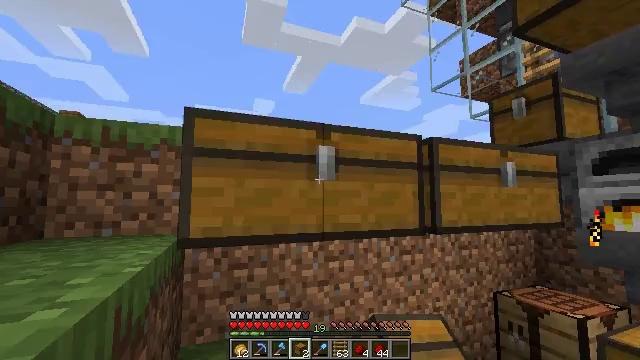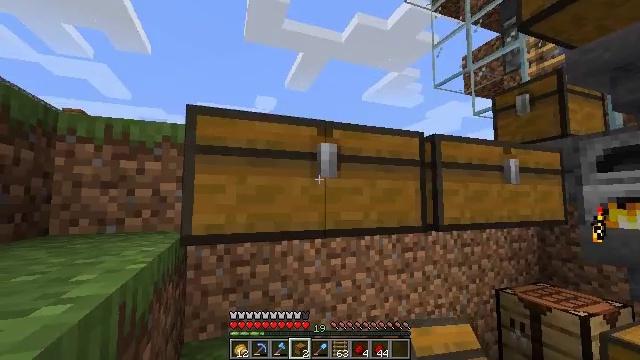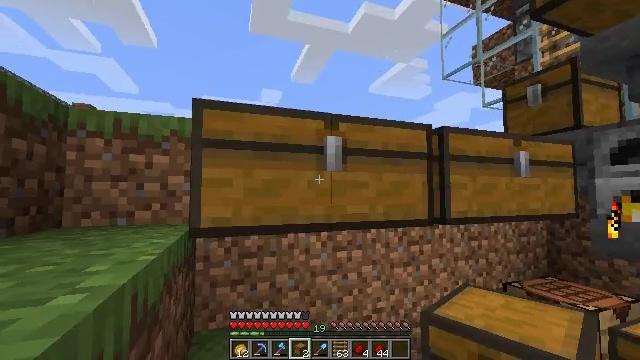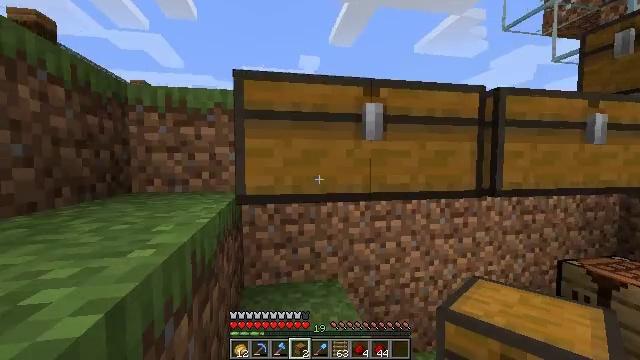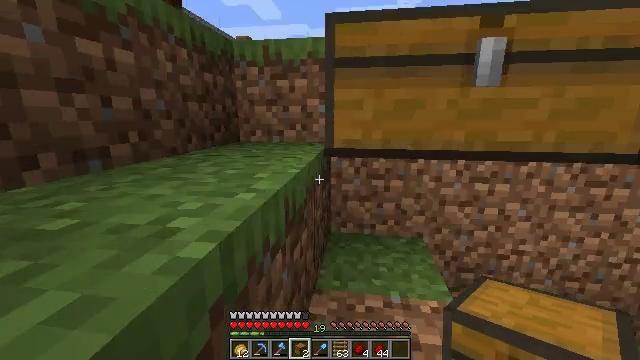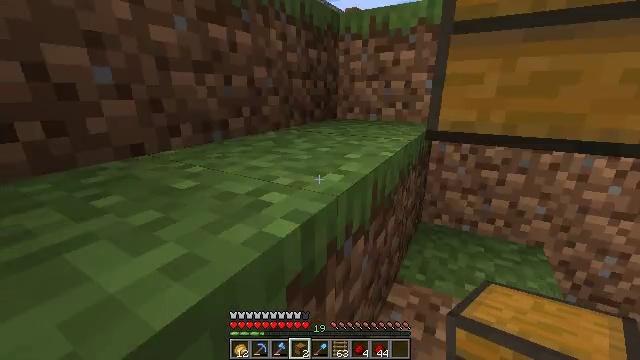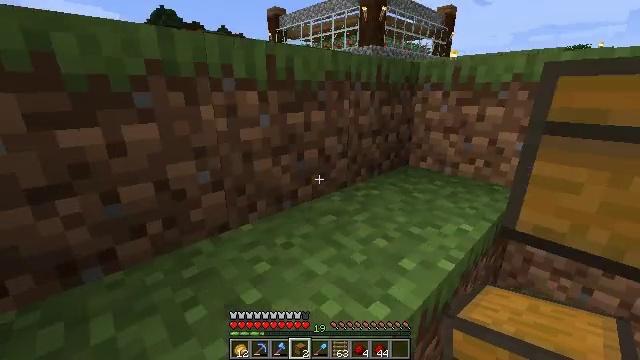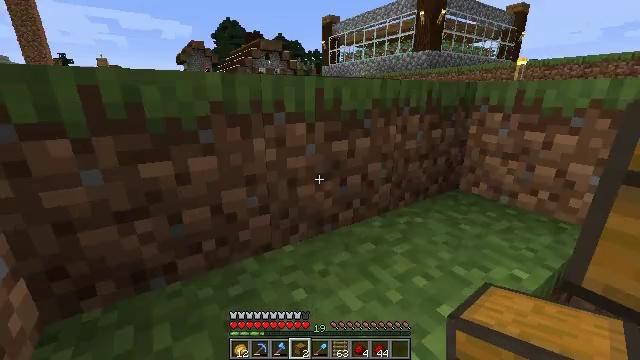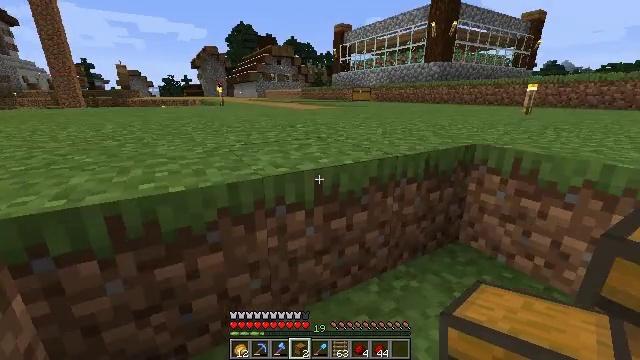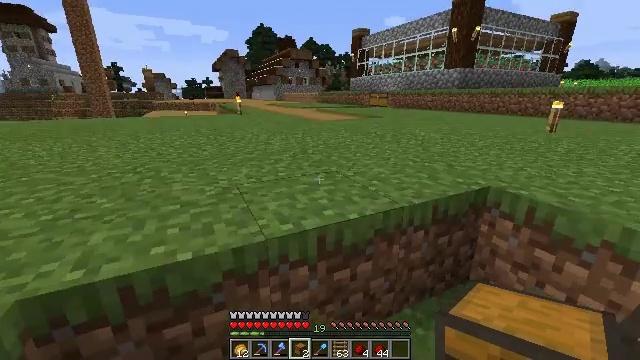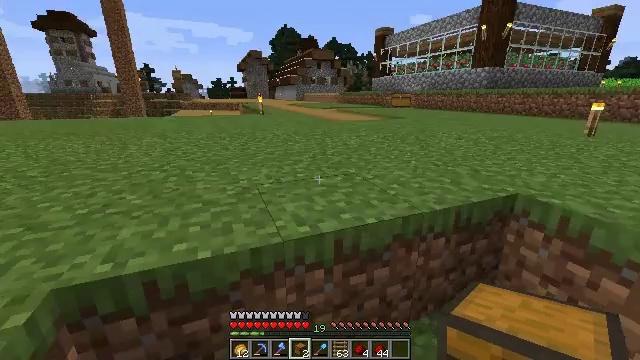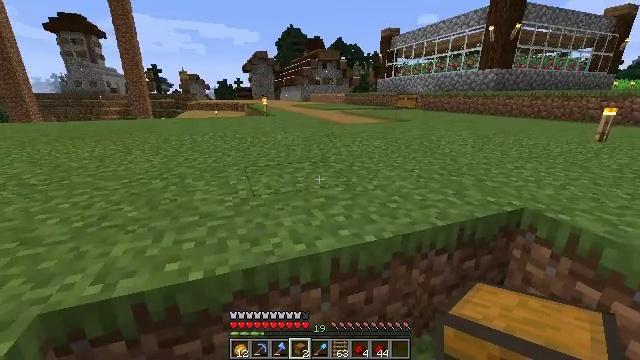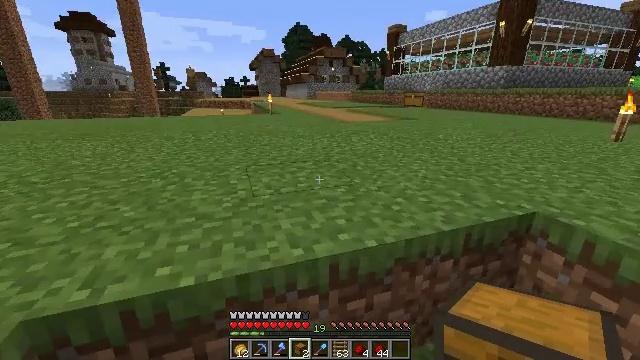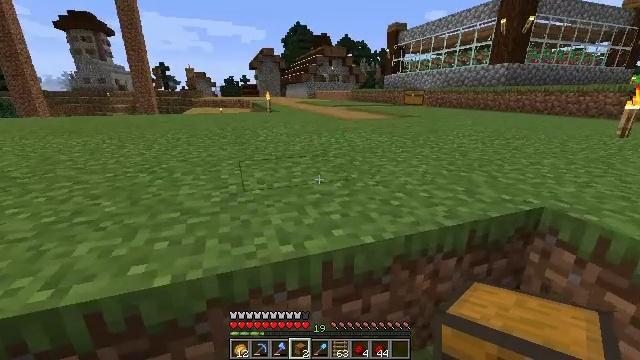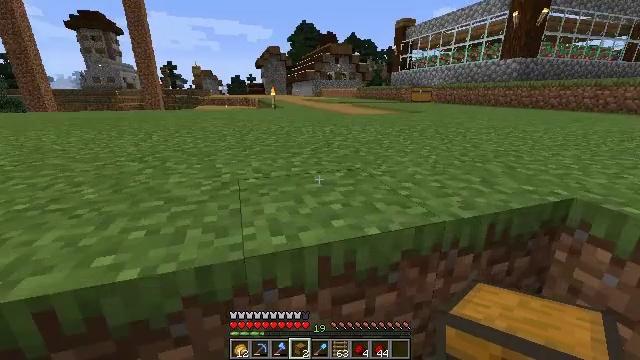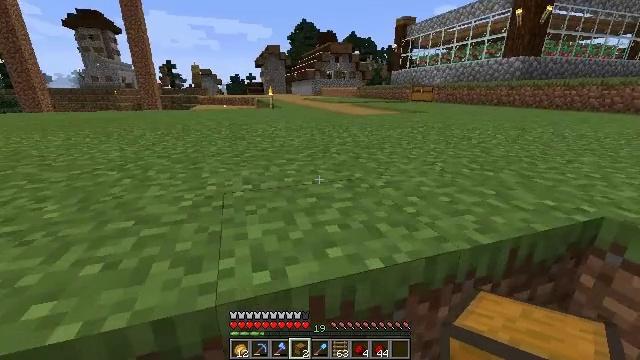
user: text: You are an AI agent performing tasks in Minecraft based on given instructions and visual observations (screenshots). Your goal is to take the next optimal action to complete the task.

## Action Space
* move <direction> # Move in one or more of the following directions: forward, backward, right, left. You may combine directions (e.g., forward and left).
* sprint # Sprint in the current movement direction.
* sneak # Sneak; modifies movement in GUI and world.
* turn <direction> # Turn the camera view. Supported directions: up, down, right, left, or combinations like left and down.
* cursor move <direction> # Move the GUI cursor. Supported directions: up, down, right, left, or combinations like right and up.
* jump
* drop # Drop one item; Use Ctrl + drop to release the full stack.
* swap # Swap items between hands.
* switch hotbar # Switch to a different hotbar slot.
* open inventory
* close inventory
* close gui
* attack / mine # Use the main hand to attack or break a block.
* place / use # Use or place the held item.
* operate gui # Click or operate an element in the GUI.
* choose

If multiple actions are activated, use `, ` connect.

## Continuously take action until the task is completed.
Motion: motion action
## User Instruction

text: Attack the chest to pick it up.
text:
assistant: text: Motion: sneak
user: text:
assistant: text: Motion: sneak, turn left and down
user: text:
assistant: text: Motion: move forward, sneak, turn left and down
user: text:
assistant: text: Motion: move forward, sneak, turn left and down
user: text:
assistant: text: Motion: move forward, turn left and down
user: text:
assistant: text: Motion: move forward, turn left, jump
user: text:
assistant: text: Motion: move forward, turn left, jump
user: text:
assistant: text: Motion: move forward, turn left, jump
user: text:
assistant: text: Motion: move forward, turn left, jump
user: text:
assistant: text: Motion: move forward, turn left, jump
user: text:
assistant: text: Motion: move forward, turn left, jump
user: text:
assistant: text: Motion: move forward, turn left, jump
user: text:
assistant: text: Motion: move forward, jump
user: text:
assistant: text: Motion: move forward, turn left, jump
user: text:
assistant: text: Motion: move forward, jump
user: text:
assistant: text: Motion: move forward, jump
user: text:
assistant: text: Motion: move forward and move left, jump
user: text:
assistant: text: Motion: move forward and move left, turn right, jump
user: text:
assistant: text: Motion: move forward and move left, turn right, jump
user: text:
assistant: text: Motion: move left, turn right and down, jump
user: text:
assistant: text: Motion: move left, turn right and down
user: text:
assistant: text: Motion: move left, turn right and down
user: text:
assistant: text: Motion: turn right and down
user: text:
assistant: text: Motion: turn right and down
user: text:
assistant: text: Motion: no_op
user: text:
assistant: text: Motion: no_op
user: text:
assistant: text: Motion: move right
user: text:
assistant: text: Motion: move right
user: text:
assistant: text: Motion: move right
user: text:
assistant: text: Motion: move right